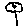
Label: flower